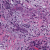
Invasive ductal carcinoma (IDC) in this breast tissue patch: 0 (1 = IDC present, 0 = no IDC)